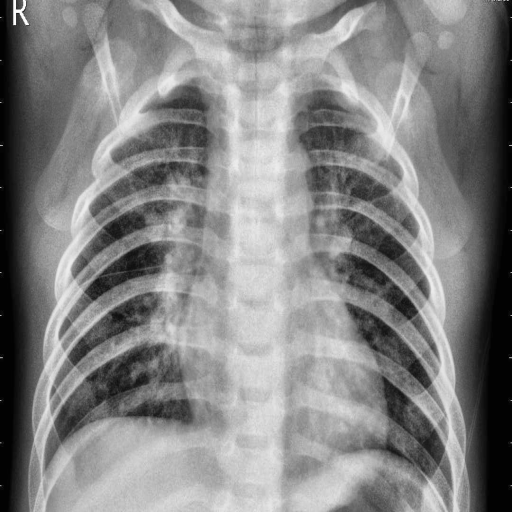
Finding: PNEUMONIA